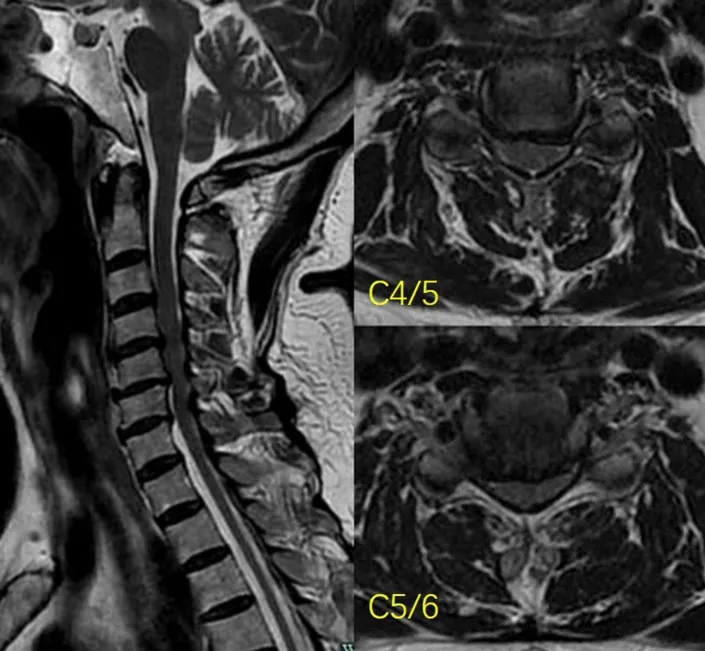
Preoperative MR images show central canal stenosis at the C4-C6. The spinal cord was compressed by herniated discs and a hypertrophied ligamentum flavum.
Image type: radiology (mri)